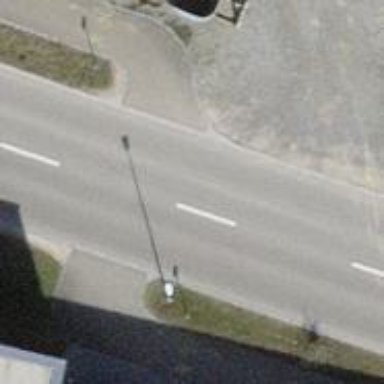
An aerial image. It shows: Unmarked crossing for cyclists on cycleway.